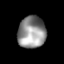
Tissue: lung
Cell type: Epithelial cells
Senescence score: 0.074
Nuclear area (px): 866
Mean DAPI intensity: 145.286